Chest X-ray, PA view. Patient: 65 years old, sex M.
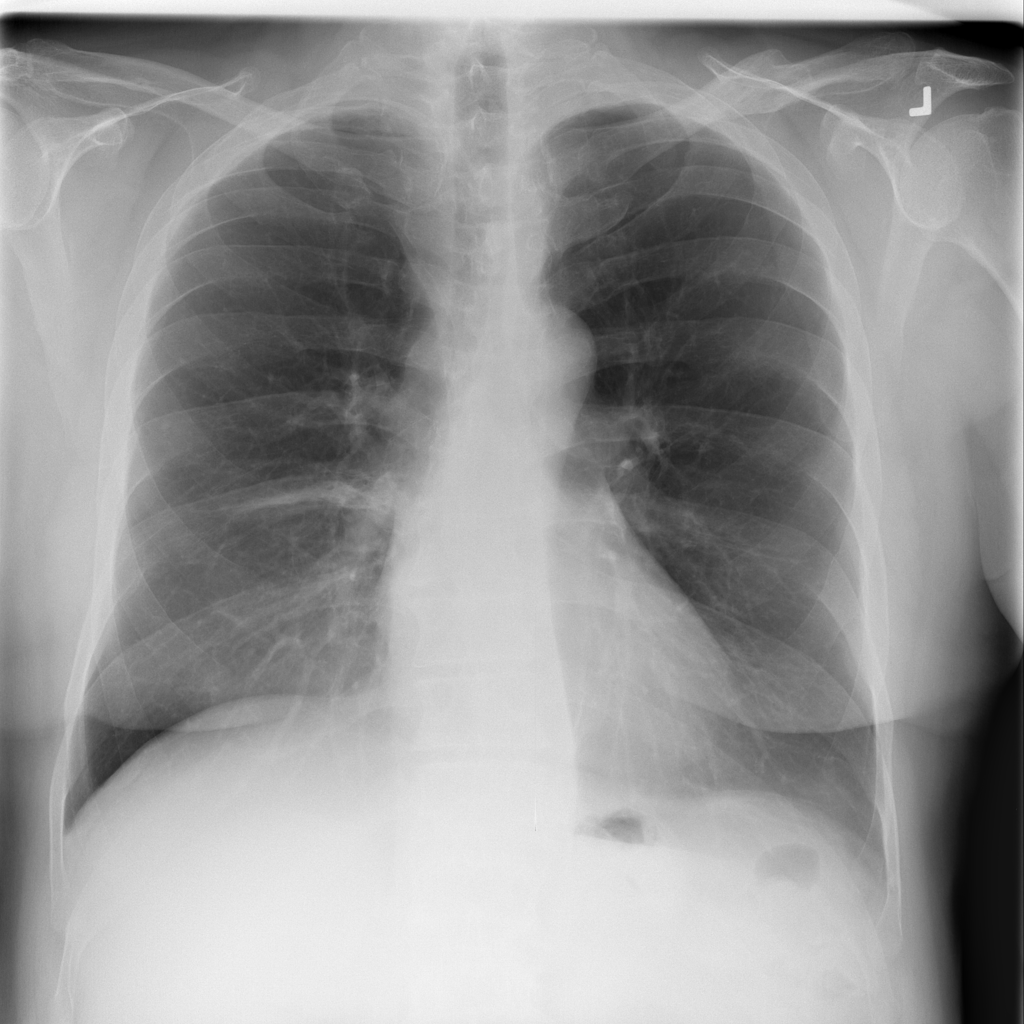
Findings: No Finding